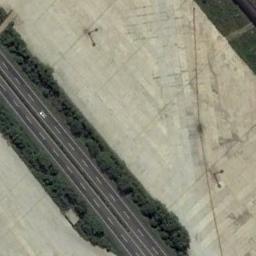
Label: freeway